Current action and preconditions to check: trajectory_clear

Your task: For each precondition in the list above, predict whether it will hold at this action.

Consider the current scene as observed from the mobile robot's camera, and analyze the predicted future states of all dynamic agents (e.g., people, animals, vehicles, or any moving entities) within the NEXT SECOND.

IMPORTANT: Only answer "very likely" if you are absolutely certain—based on strong, clear evidence—that a dynamic agent will violate the precondition in the predicted future state. Do NOT answer "very likely" for unlikely, ambiguous, or low-probability risks.

Ask yourself for each precondition: Is there a high probability, with clear and convincing evidence, that the predicted future states of any dynamic agent will interfere with the predicted future state of the currently executing action within the NEXT SECOND, causing that precondition to fail?

Assess the risk level based on these predictions. Use "likely" or "very likely" if motions create a clear risk of interference.

Use "neutral" or "improbable" if agents are nearby but their predicted paths are clearly diverging or non-conflicting.

Failure Risk Categories: "very improbable", "improbable", "neutral", "likely", "very likely"

Answer Format: Output ONLY the probability_of_failure value from these categories: "very improbable", "improbable", "neutral", "likely", "very likely"

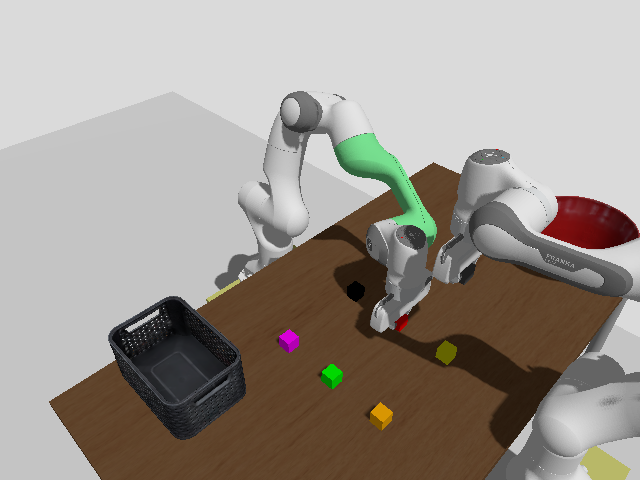

Answer: improbable